Question: ::
- - - <URL>
::
- -
---
::
'''
public class MyRouteMap extends MapActivity {
protected MapView map;
@Override
public void onCreate(Bundle savedInstanceState) {
super.onCreate(savedInstanceState);
setContentView(R.layout.main);
setupMapView();
displayRoute();
}
// set your map and enable default zoom controls
private void setupMapView() {
this.map = (MapView) findViewById(R.id.map);
map.setBuiltInZoomControls(true);
}
// create a route and display on the map
private void displayRoute() {
RouteManager routeManager = new RouteManager(this);
routeManager.setMapView(map);
routeManager.createRoute("San Francisco, CA", "Fremont, CA");
}
@Override
public boolean isRouteDisplayed() {
return true;
}
}
'''

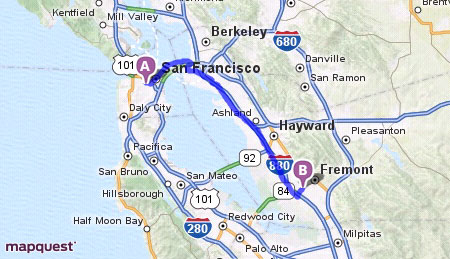
Answer: I found this example in the mapquest forum <URL>
routeManager.createRoute("{latLng:{lat:37.765007,lng:-122.239937}}","Fremont, CA");